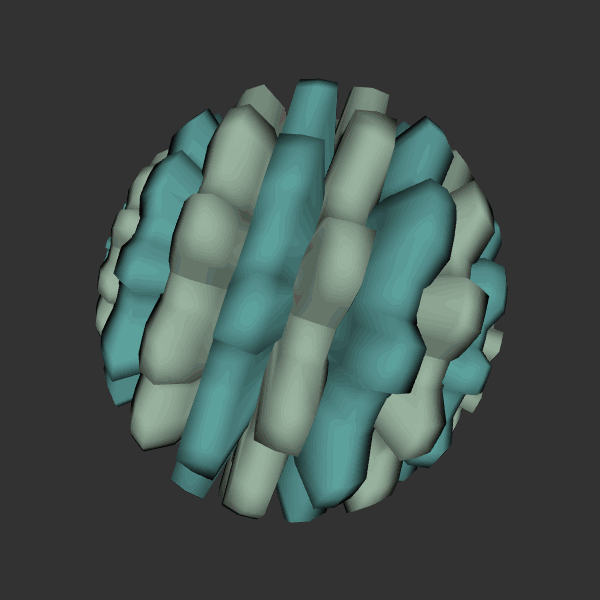
Background: dark